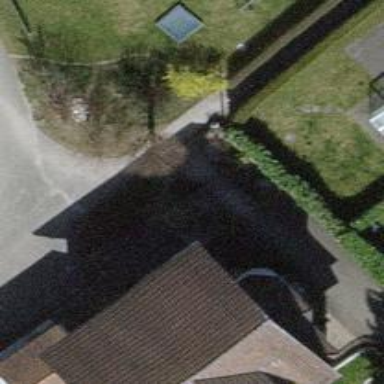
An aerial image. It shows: Footway with gravel surface.